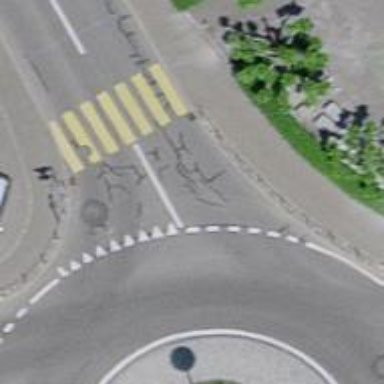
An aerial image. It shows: Road with "give way" sign.